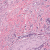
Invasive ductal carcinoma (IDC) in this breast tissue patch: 1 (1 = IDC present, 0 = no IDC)